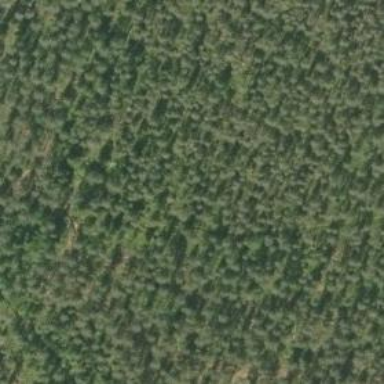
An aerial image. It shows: Needle-leaved woodland.